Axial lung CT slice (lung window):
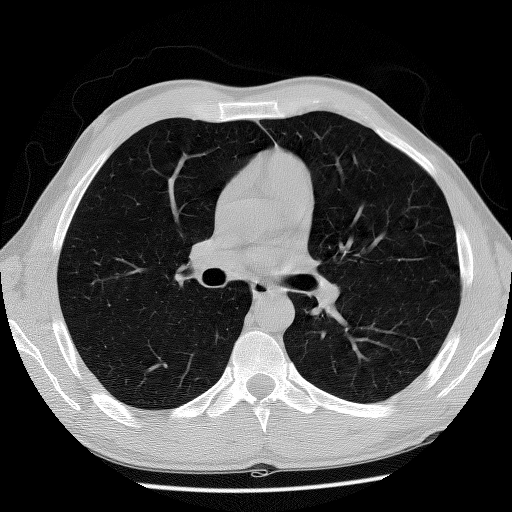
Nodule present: no